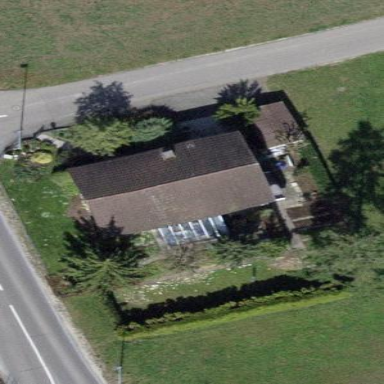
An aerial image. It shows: Detached building.